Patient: sex M, age 60
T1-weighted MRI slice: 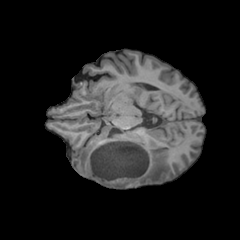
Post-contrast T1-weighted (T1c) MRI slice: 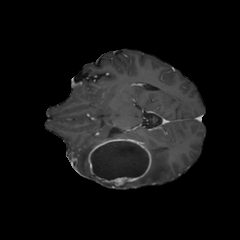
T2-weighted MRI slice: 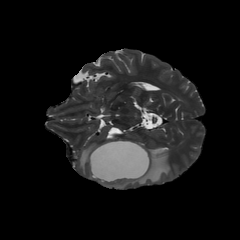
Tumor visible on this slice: yes
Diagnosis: Glioblastoma, IDH-wildtype
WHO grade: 4